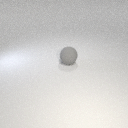
large gray rubber sphere